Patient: sex M, age 69
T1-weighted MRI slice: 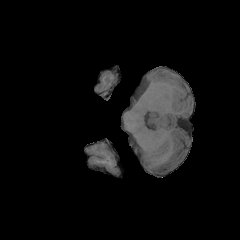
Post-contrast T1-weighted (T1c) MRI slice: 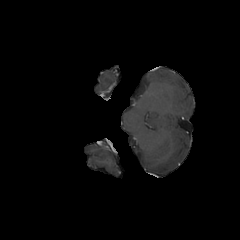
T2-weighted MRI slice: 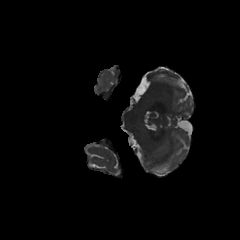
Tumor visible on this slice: no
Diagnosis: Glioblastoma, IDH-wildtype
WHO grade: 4